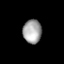
Tissue: lung
Cell type: Epithelial cells
Senescence score: 0.5404
Nuclear area (px): 429
Mean DAPI intensity: 164.974